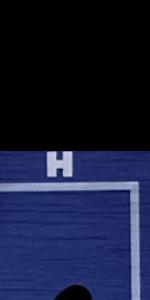
Label: Empty